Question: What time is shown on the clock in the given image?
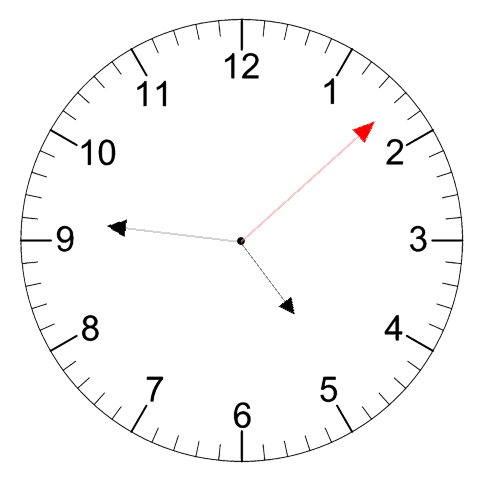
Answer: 04:46:08